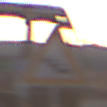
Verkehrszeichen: Stau
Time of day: SunriseSunset
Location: Outdoor (Suburban)
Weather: PartlyCloudy
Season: NotSpecified
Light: Natural